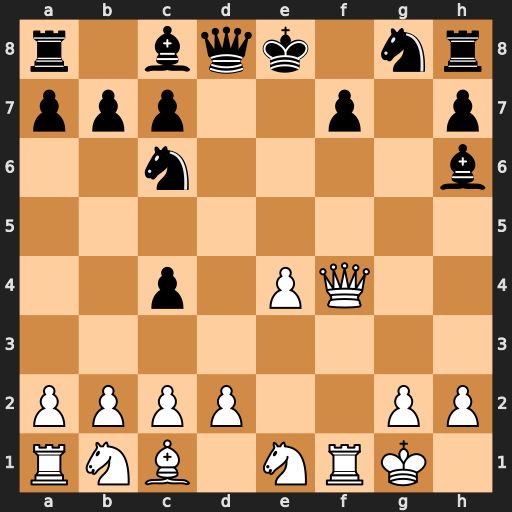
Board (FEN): r1bqk1nr/ppp2p1p/2n4b/8/2p1PQ2/8/PPPP2PP/RNB1NRK1
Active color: w
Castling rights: kq
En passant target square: -
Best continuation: Qxf7#